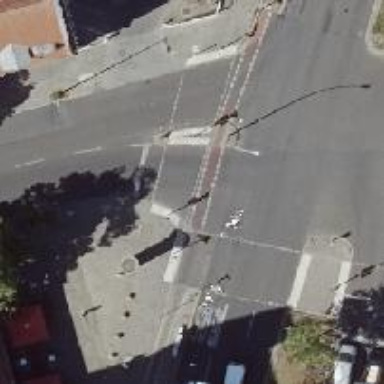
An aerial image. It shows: Footway crossing with traffic signals and pedestrian island.